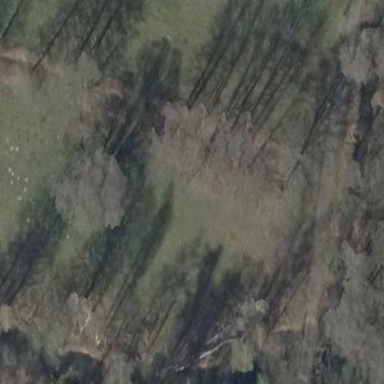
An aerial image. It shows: Deciduous broadleaved woodland.